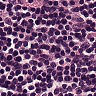
Metastatic tissue present: no